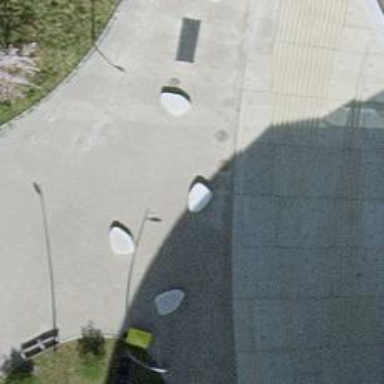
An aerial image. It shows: Bollard made of concrete.